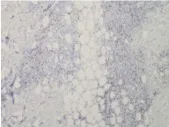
BCL2 (+). Result: (Right upper limb) Multifocal lymphocyte hyperplasia is seen subcutaneously, infiltrating between adipose tissue around the lamellar vessels, mixed with histiocytes. Combined with immunohistochemistry, it is considered as panniculitis.
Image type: pathology (immunostaining)